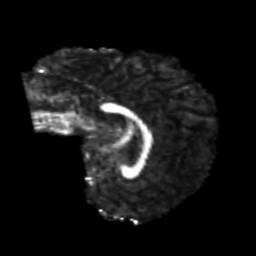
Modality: FA
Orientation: sagittal
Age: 24
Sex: female
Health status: healthy
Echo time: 0.074 s